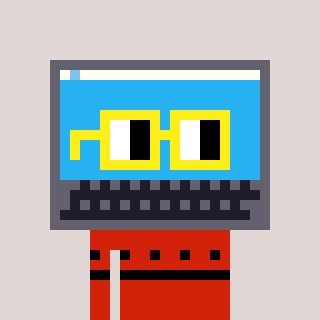
a pixel art character with square yellow glasses, a laptop-shaped head and a red-colored body on a warm background